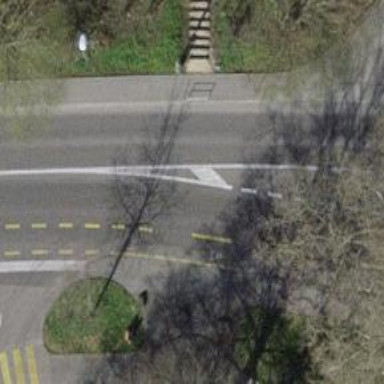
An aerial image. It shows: Tertiary road with asphalt surface. There is separate sidewalk on one side and cycle lane on the left.